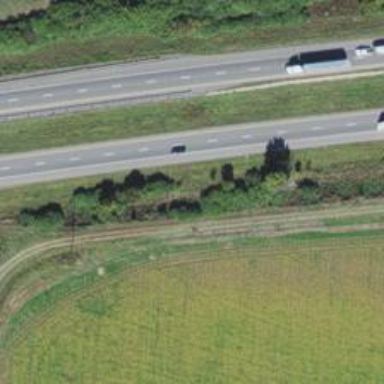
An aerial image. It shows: View of motorway.